Question: I am working on list boxes in WPF. I want to show the list boxes in horizontal direction. My code is
'''
<Grid>
<ScrollViewer ScrollViewer.VerticalScrollBarVisibility="Auto">
<ItemsControl x:Name="list" >
<ItemsControl.ItemTemplate>
<HierarchicalDataTemplate>
<Border Padding="5,0,0,2">
<WrapPanel Orientation="Horizontal">
<ListBox Name="mylistBox" Width="200" Height="200">
<Label Content="{Binding name}"/>
<Label Content="{Binding phone}"/>
<Label Content="{Binding email}"/>
<TextBox Name="NameTxt" Width="20" Height="20" Text="{Binding Path=Contact1.name}"></TextBox>
</ListBox>
</WrapPanel>
</Border>
</HierarchicalDataTemplate>
</ItemsControl.ItemTemplate>
</ItemsControl>
</ScrollViewer>
</Grid>
'''
and my program looks like in the picture (Vertical)

Can anyone tell me how I can change the view?
thanks in advance.
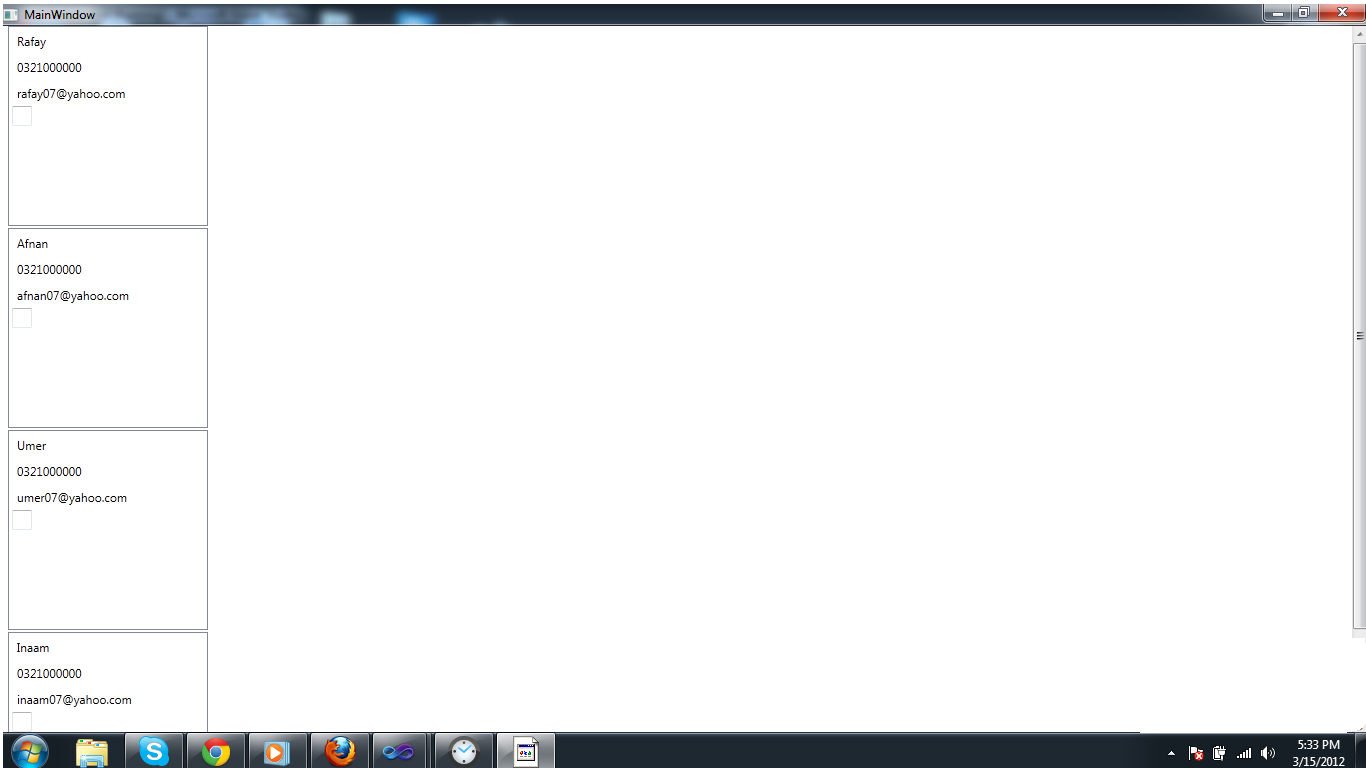
Answer: '''
<ScrollViewer ScrollViewer.VerticalScrollBarVisibility="Auto">
<ItemsControl x:Name="list" ItemsSource="{Binding Items}">
<ItemsControl.ItemsPanel>
<ItemsPanelTemplate>
<WrapPanel Orientation="Horizontal" />
</ItemsPanelTemplate>
</ItemsControl.ItemsPanel>
<ItemsControl.ItemTemplate>
<HierarchicalDataTemplate>
<Border Padding="5,0,0,2">
<ListBox Name="mylistBox"
Width="200"
Height="200">
<Label Content="{Binding name}" />
<Label Content="{Binding phone}" />
<Label Content="{Binding email}" />
<TextBox Name="NameTxt"
Width="20"
Height="20"
Text="{Binding Path=Contact1.name}" />
</ListBox>
</Border>
</HierarchicalDataTemplate>
</ItemsControl.ItemTemplate>
</ItemsControl>
</ScrollViewer>
'''